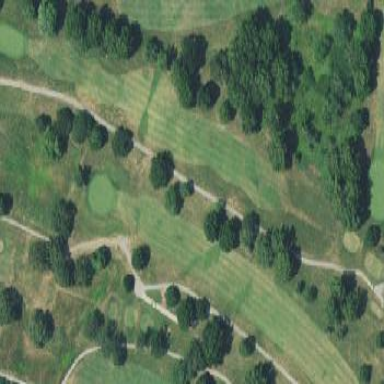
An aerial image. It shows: Grassy area designated as golf fairway.